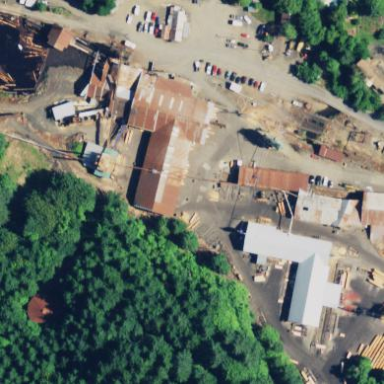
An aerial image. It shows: Sawmill building.